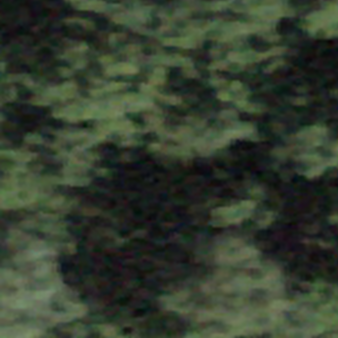
Label: other